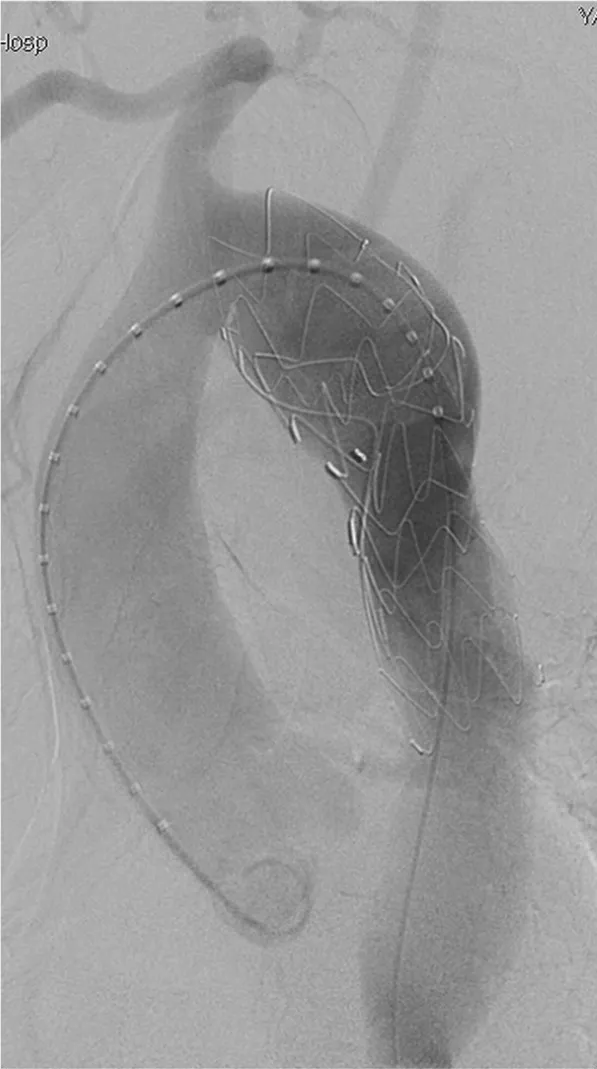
Postoperative angiogram after graft-stent implantation showed no evidence of endoleak, the false lumen of aortic dissection disappeared.
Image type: radiology (x_ray)